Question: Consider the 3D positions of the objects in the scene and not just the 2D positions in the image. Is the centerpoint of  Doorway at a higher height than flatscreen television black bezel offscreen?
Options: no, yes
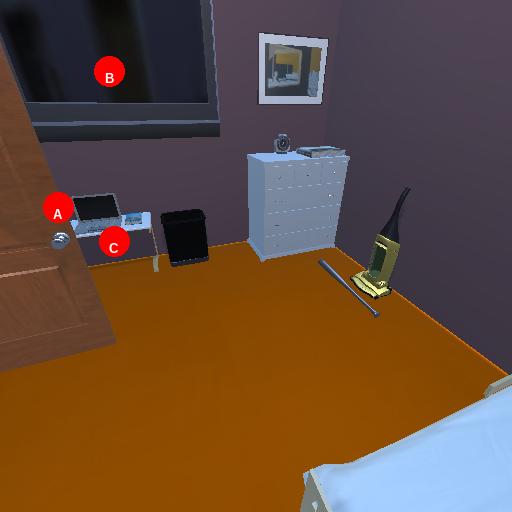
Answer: no